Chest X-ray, PA view. Patient: 19 years old, sex F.
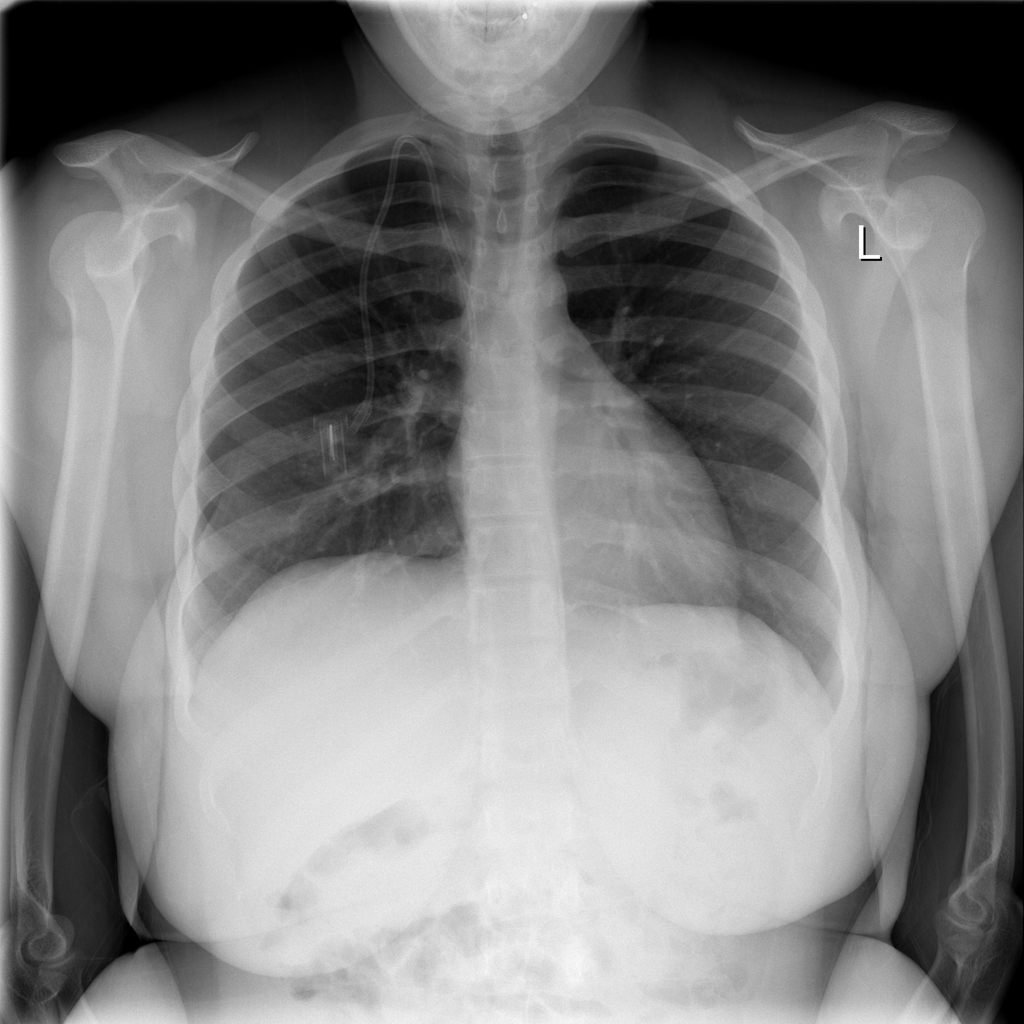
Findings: No Finding